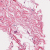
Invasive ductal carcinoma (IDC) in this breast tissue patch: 0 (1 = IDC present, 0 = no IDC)